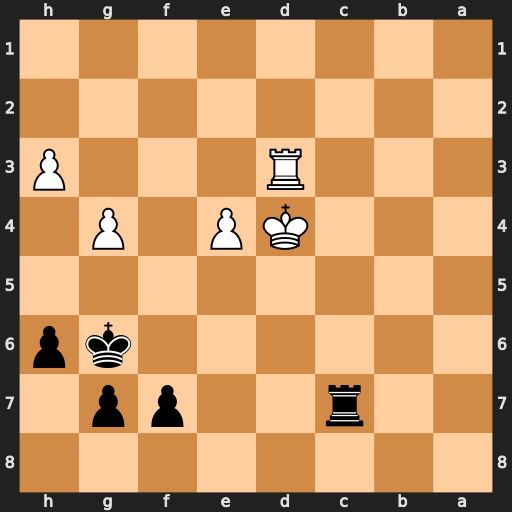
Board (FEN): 8/2r2pp1/6kp/8/3KP1P1/3R3P/8/8
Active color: b
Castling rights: -
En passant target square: -
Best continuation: Rd7+ Ke3 Rxd3+ Kxd3 Kg5